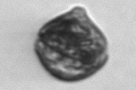
Label: Scrippsiella